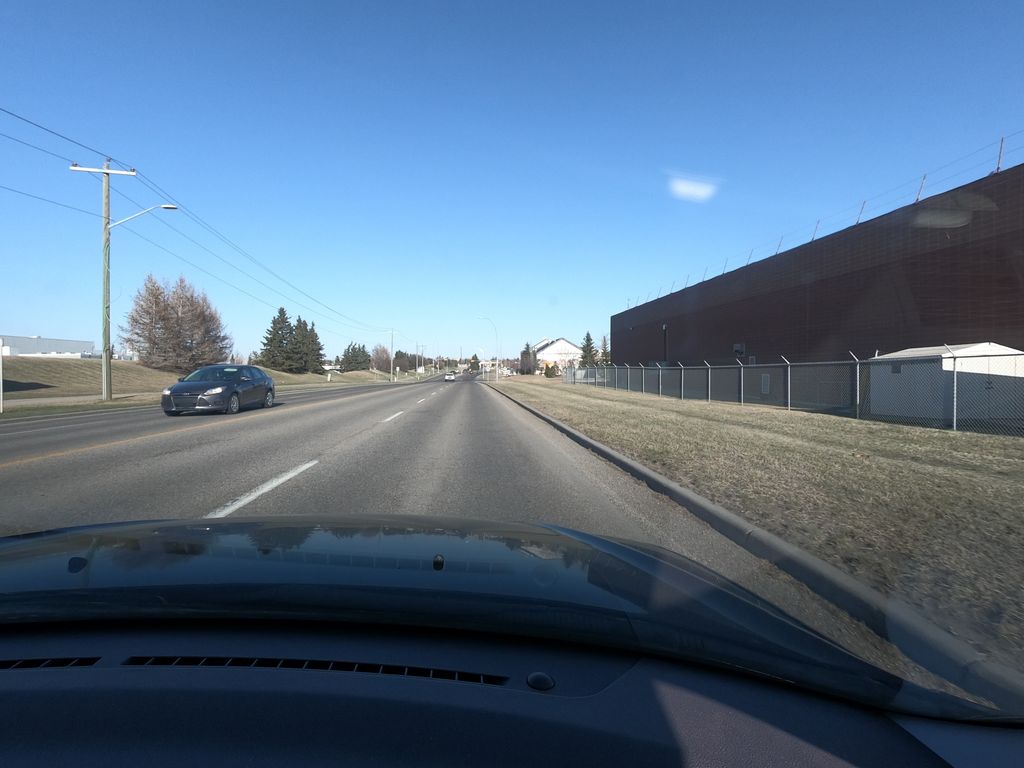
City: calgary